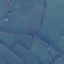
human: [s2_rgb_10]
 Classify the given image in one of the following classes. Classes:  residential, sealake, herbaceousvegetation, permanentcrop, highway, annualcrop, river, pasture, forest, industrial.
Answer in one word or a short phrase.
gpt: Pasture